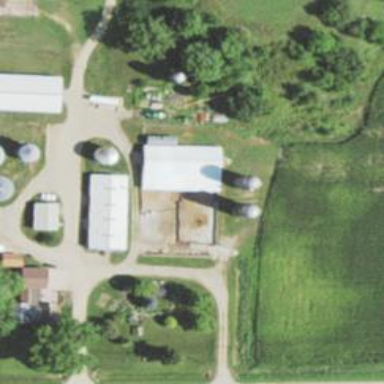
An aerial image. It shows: Silo.